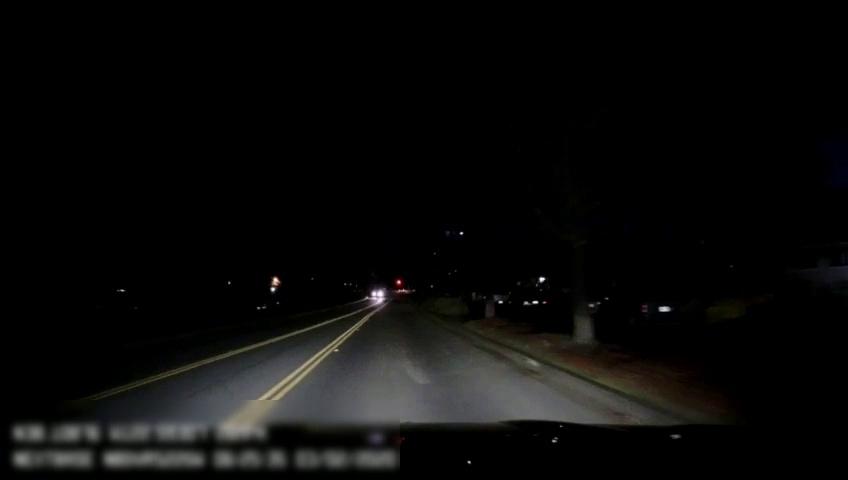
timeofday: Night
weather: Other
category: Drivable Space
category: Vehicles | SUV
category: Lanes | Current Lane
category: Lanes | Alternate Lane
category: Lanes | Alternate Lane
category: Lanes | Alternate Lane